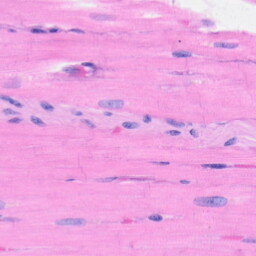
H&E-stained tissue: Heart